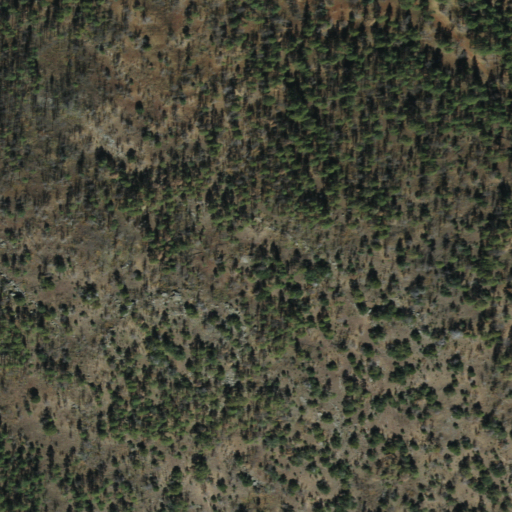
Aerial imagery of mountain in Arizona named Hill Two containing only evergreen forest